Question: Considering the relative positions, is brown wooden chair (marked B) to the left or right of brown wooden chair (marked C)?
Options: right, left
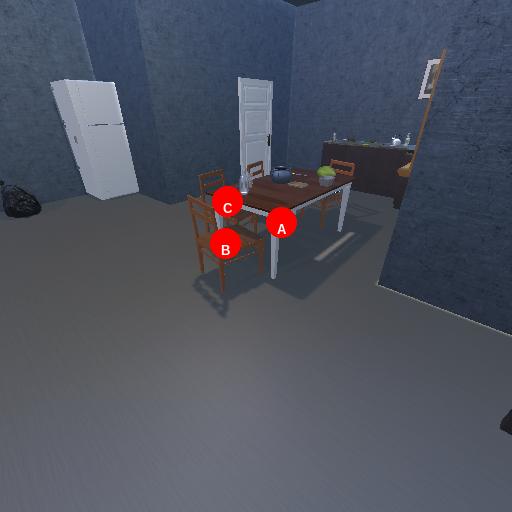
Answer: right